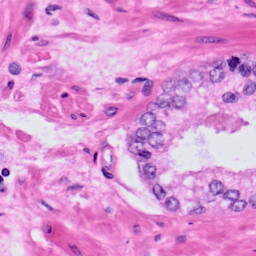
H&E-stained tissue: Prostate